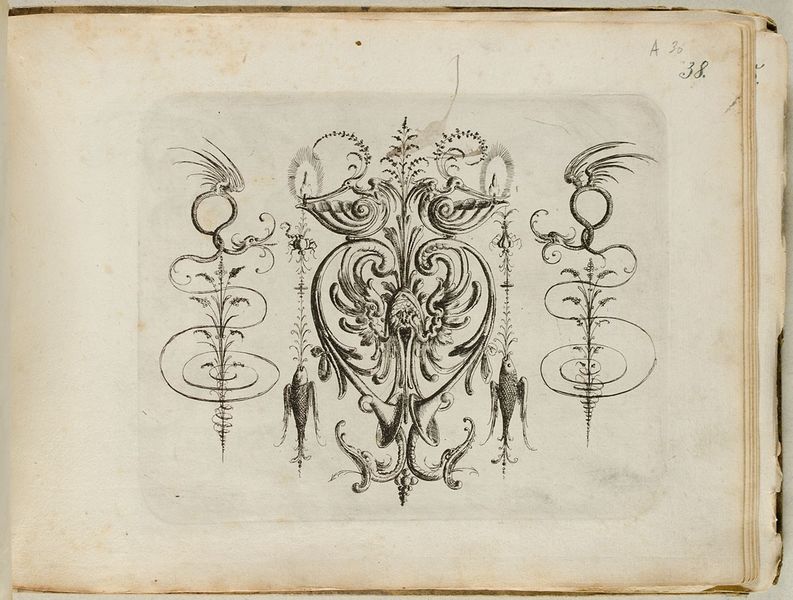
Titel: Groteskes Ornament mit Knorpelwerk, Blatt aus dem 'Neuw Grotteßken Buch'
Künstler: Christoph Jamnitzer
Standort: Hamburg
Institution: Museum für Kunst und Gewerbe Hamburg
Schlagwörter: meer, vogel, zeichnung, gesicht, papier, grafik, graphik, ornamente, ozean, fotografie, photographie, druckgraphik, druckgrafik, radierung, schlange, insekten, gestalten, fabelwesen, insekt, ungeheuer, fische, monster, groteske, fabeltier, fabeltiere, seepferdchen, gerippt, zwitterwesen, monstrum, knorpelwerk, reproduktionen, 38, druckerzeugnisse, insecta, fraze, pflanzenornamente, kerbtiere, hexapoda, vögel, tierornamente, ornamentstich, vorlageblätter